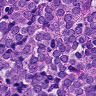
Metastatic tissue present: yes